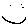
Label: smiley face